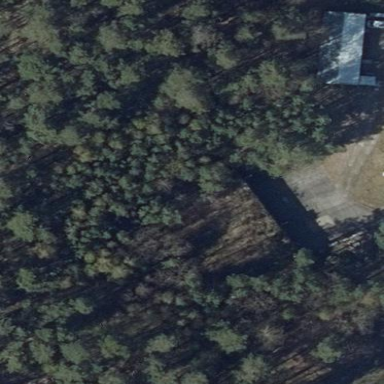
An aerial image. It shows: Bunker building.